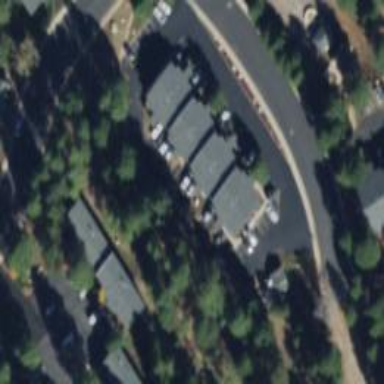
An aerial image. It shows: Apartment building.